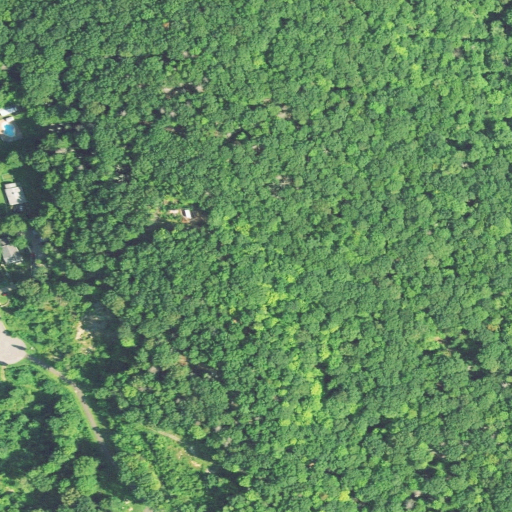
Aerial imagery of mountain in Connecticut named Spruce Mountain containing deciduous forest, mixed forest, shrub, low intensity development, and open development